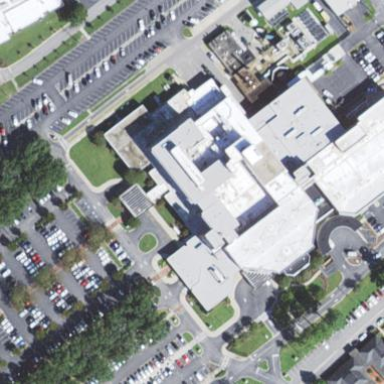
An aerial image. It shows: Hospital providing healthcare services.